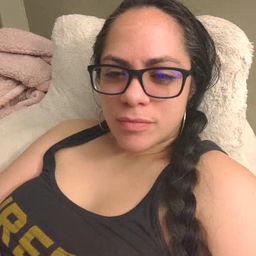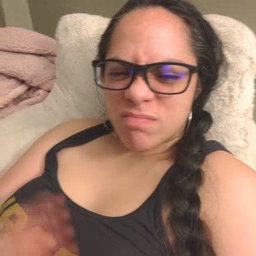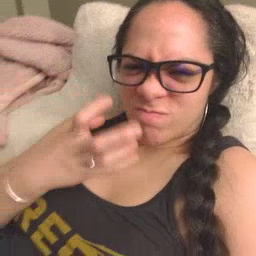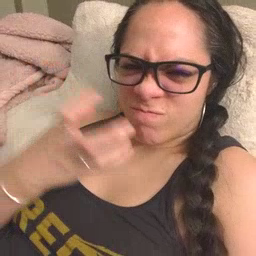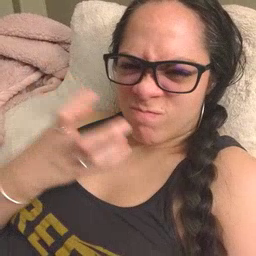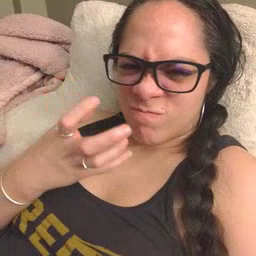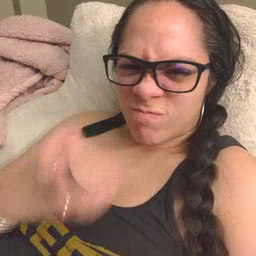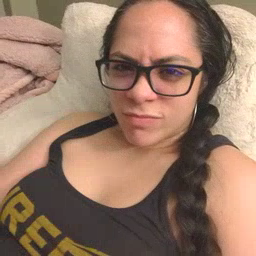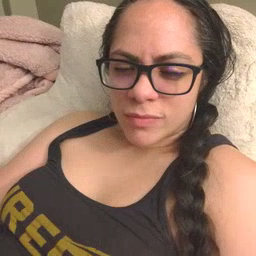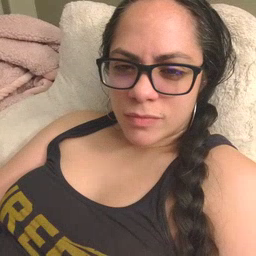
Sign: yucky